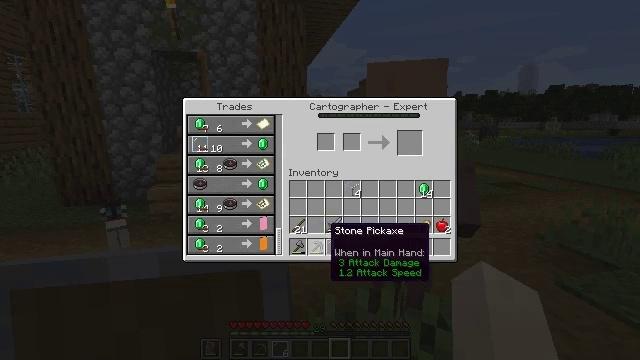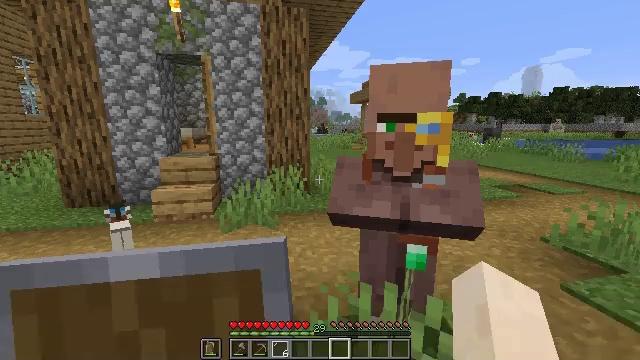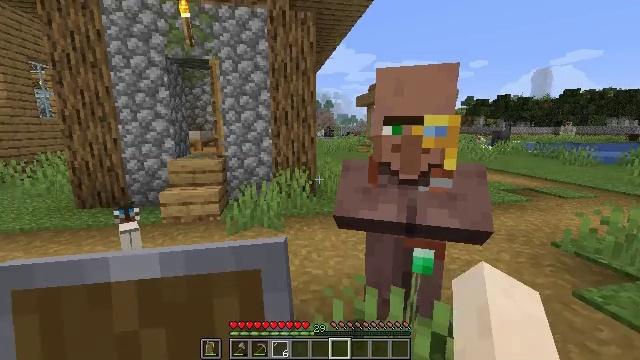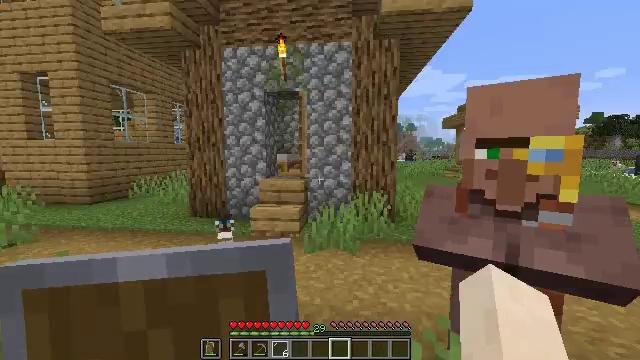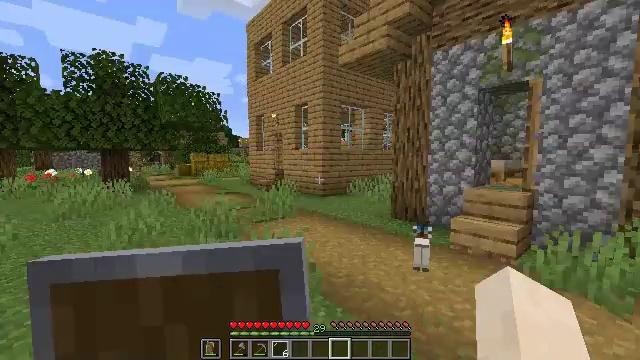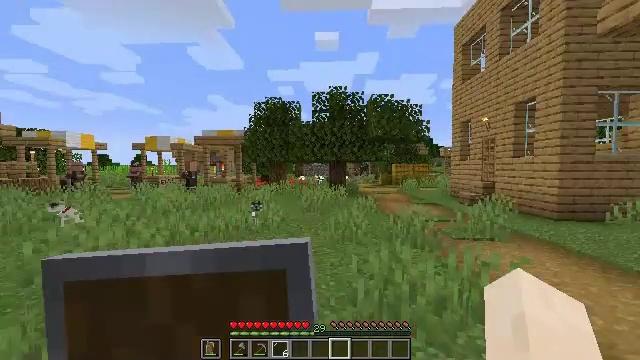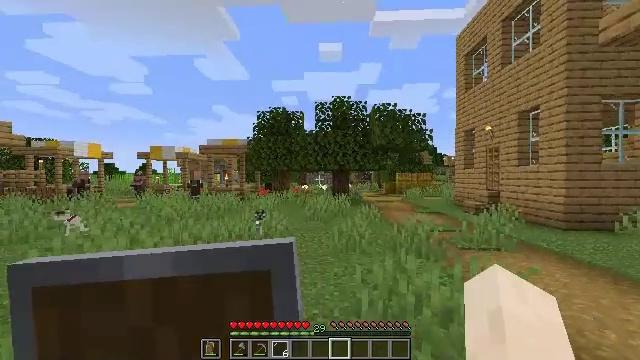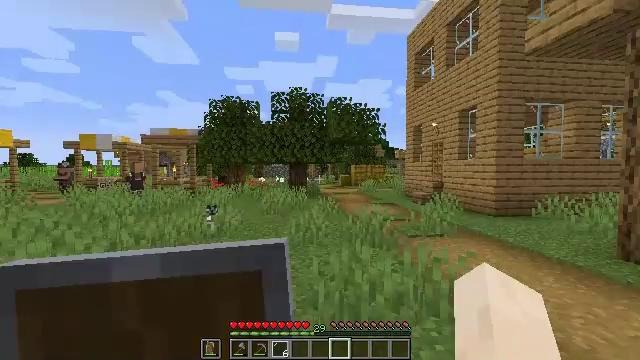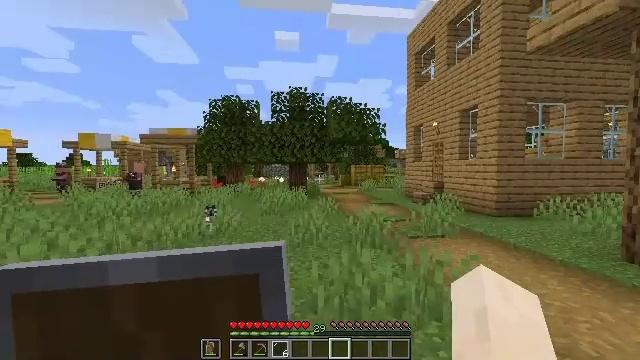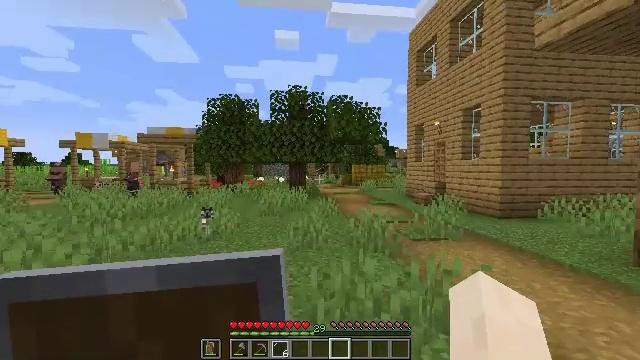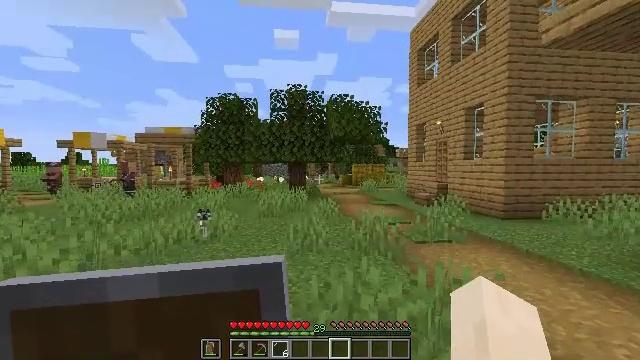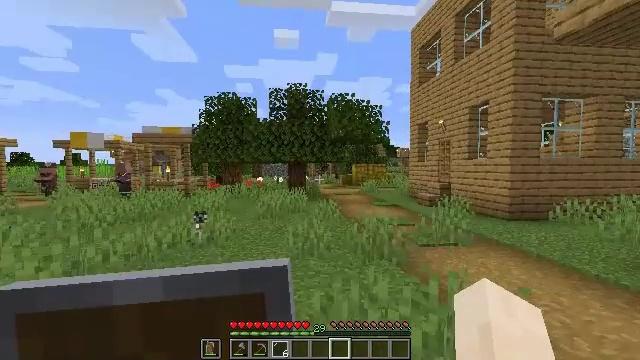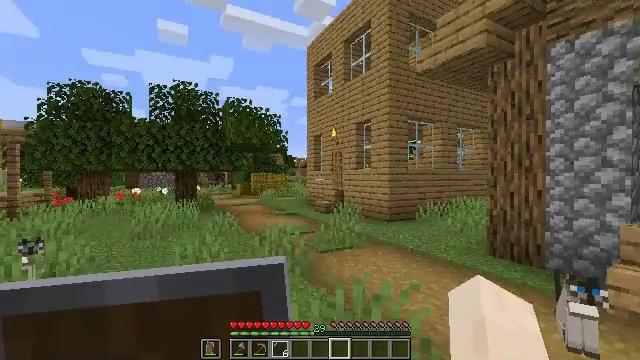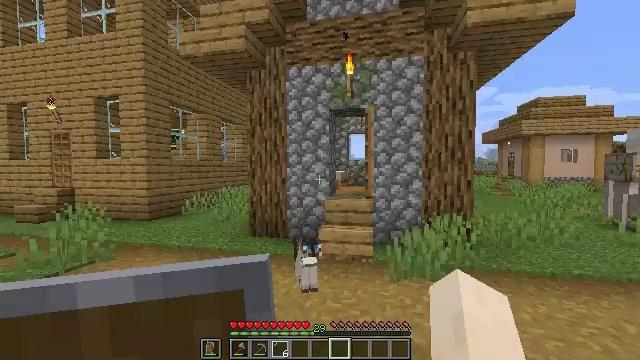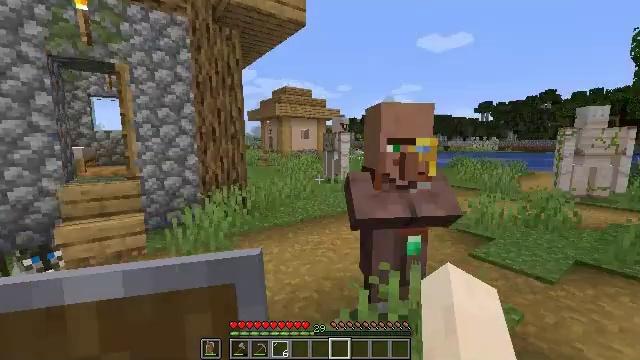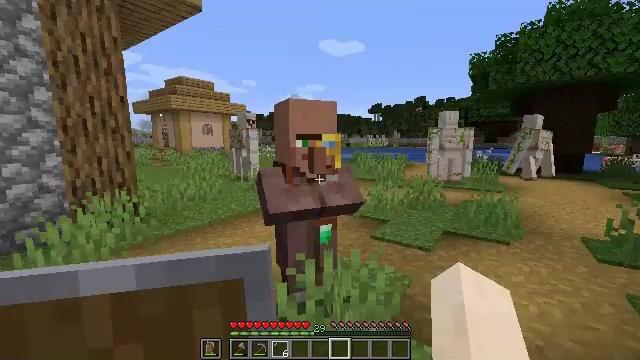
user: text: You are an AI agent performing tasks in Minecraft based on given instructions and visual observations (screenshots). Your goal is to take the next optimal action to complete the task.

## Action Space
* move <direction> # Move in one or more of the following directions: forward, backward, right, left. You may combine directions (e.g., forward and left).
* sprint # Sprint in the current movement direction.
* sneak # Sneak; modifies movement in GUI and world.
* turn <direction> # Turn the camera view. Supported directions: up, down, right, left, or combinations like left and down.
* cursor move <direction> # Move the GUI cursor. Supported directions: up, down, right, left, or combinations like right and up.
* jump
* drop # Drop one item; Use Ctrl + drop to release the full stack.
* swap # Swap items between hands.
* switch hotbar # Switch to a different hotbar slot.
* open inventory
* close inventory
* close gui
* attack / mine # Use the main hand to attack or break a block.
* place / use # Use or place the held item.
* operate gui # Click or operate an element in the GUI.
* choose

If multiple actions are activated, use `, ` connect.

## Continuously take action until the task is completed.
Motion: motion action
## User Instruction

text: Recycle the loom from its place.
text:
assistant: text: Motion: close inventory
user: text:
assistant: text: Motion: turn left, close inventory
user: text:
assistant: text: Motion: turn left and up, close inventory
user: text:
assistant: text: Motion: turn left and up
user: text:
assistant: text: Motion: turn left and up
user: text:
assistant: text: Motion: turn up
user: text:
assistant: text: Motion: move forward, turn right and down
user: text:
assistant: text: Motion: move forward
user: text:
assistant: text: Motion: move forward
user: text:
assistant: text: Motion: move forward
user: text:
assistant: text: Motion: move forward
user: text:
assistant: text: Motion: turn right and up
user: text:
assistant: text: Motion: turn right and down
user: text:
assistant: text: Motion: turn right and down
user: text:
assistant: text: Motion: turn right
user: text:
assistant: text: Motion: turn right
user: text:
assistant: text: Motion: no_op
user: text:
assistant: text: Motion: use / place
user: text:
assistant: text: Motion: use / place
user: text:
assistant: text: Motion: use / place
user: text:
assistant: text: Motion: use / place
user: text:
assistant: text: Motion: no_op
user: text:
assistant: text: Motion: no_op
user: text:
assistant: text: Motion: turn left
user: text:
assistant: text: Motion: turn left
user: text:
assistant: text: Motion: use / place
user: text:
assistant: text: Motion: use / place
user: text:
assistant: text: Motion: use / place
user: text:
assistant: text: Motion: turn left
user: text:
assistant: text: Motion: turn left